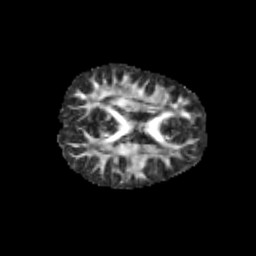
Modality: FA
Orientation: axial
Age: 9
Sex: female
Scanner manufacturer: siemens
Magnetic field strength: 3 T
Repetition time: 3.8 s
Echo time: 0.07 s